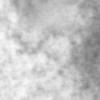
Label: no_change